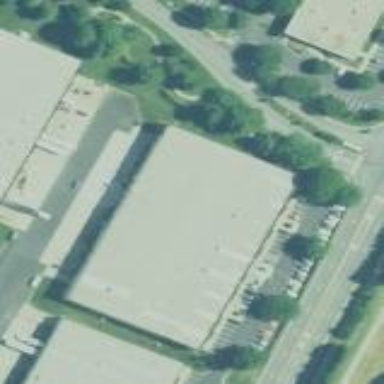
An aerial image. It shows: Commercial building.